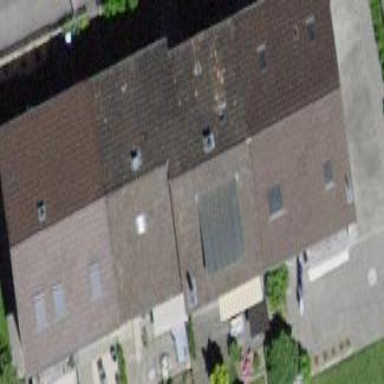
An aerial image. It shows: Terrace building.